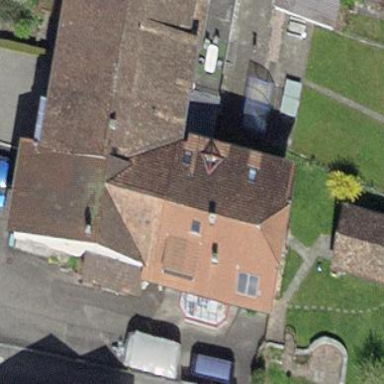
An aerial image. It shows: Building with gabled roof.